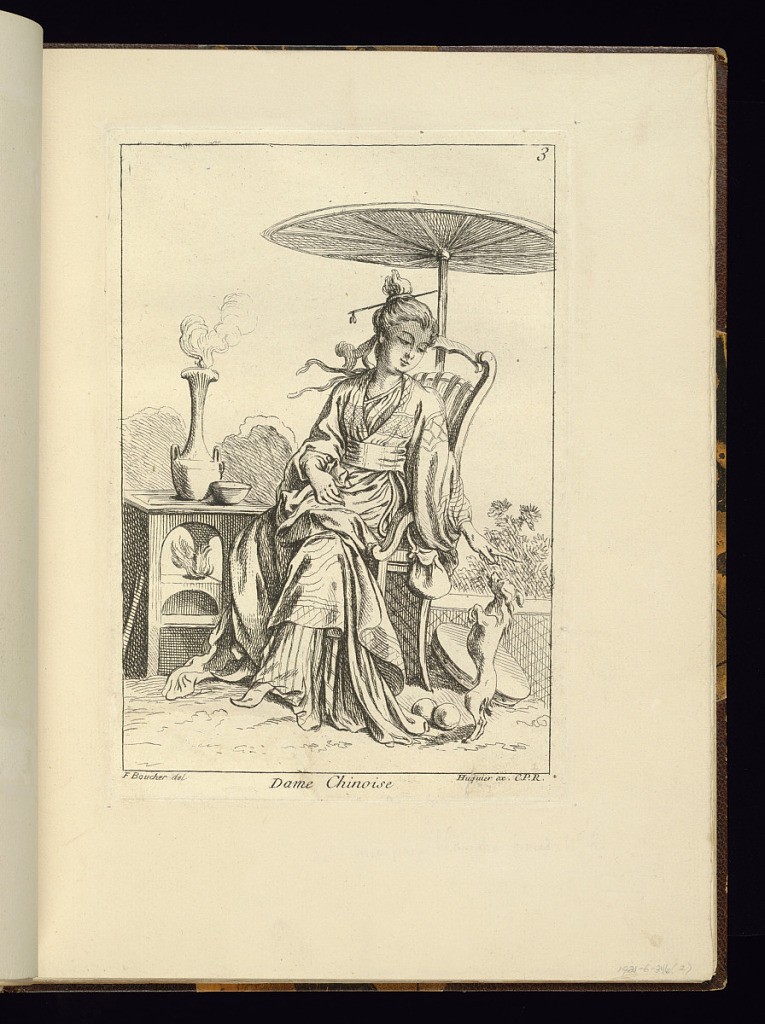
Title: Dame Chinoise
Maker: François Boucher, French, 1703–1770
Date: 1738-1745
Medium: Etching on laid paper
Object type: Print
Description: Plate printed with a female figure dressed in Chinese costume (chinoiserie) sitting on a chair and shaded by a parasol. She holds her left hand down to a small dog. On the table next to her is a steaming vase above a burning flame. The plate is signed and numbered.